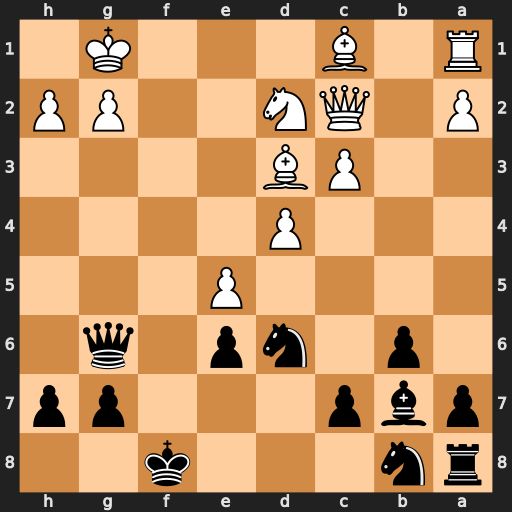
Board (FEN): rn3k2/pbp3pp/1p1np1q1/4P3/3P4/2PB4/P1QN2PP/R1B3K1
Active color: b
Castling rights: -
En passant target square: -
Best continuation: Qxg2#